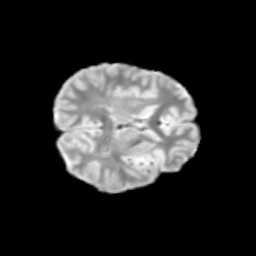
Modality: T2w
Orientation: axial
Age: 12
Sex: male
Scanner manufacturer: siemens
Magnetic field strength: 3 T
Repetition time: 3.8 s
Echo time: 0.07 s